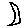
Label: moon